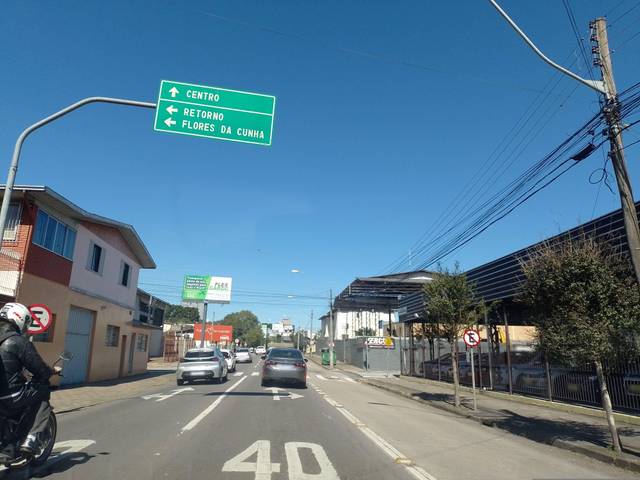
Region: Brazil
Coordinates: -29.15, -51.188